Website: home-depot
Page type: account-selection
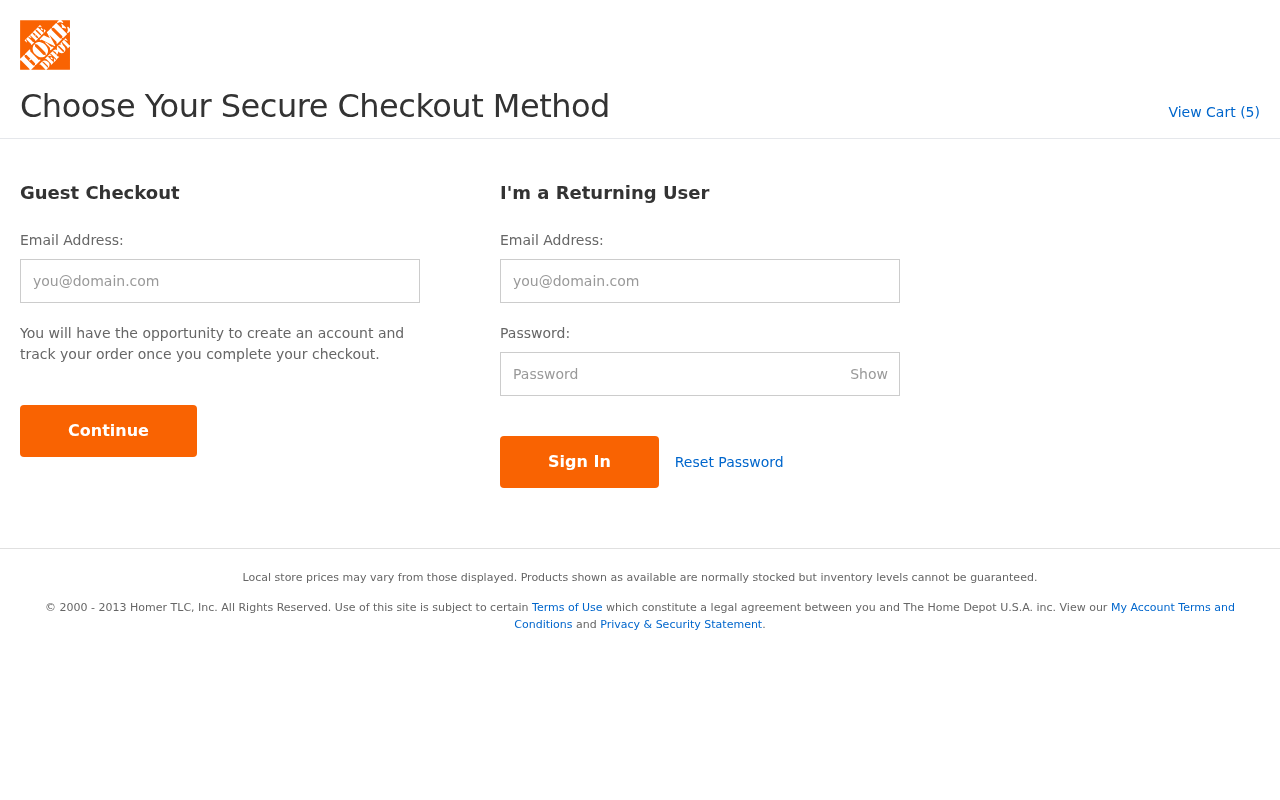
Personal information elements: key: PII_LOGIN_USERNAME
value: erikgood9
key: PII_LOGIN_USERNAME2
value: erikgood9
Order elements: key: ORDER_NUM_ITEMS
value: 5